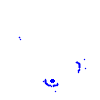
Particle: kaon